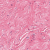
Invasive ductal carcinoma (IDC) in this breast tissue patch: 0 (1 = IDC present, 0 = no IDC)